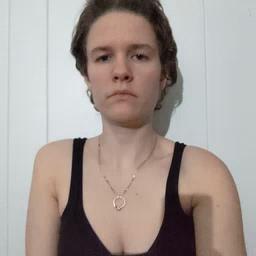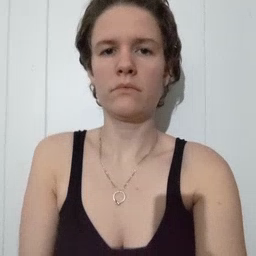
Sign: down